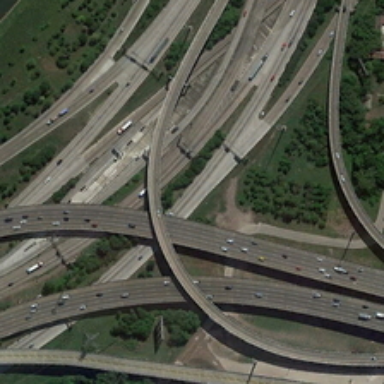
The ease of the road are surrounded by dark green trees .